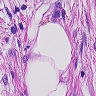
Metastatic tissue present: yes